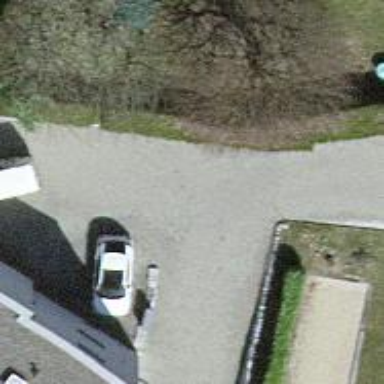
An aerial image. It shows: Driveway leading to service road.